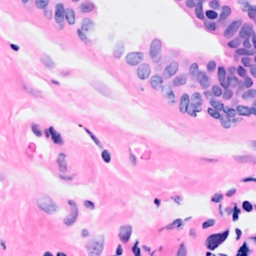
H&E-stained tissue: Breast